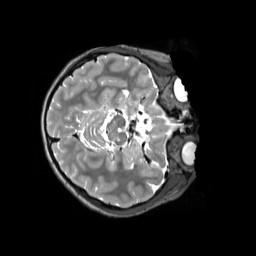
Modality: T2w
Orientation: axial
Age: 12
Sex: male
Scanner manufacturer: siemens
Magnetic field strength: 3 T
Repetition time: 3.2 s
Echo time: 0.408 s